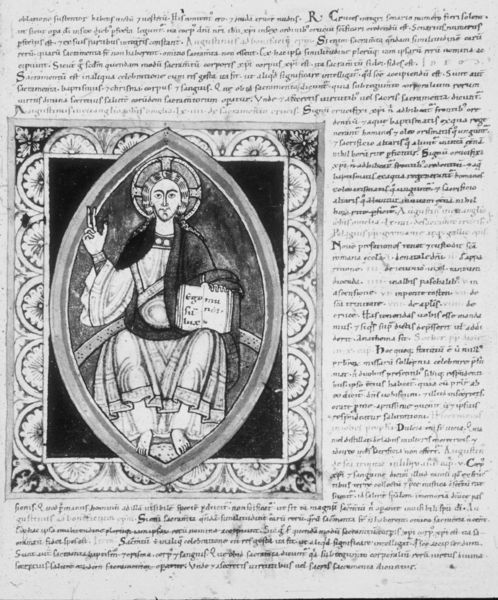
Titel: Sakramentar aus Stablo (Stavelot) (Sakramentar Wibalds)
Standort: Herkunftsort: Stablo  (EU - B)
Institution: Brüssel, Bibliothèque Royale
Schlagwörter: hand, mann, umhang, sitzen, finger, hut, kleid, schmuck, schwarz, weiss, ornament, bibel, rahmen, bild, gewand, mantel, sitzend, blatt, oval, füße, schrift, verzierung, buch, illustration, schwarzweiß, text, buchstaben, buchseite, schein, heiligenschein, nimbus, christus, jesus, segen, segnen, heiliger, heilig, glauben, miniatur, handschrift, akanthus, latein, chrustus, kreuznimbus, heiligenfigur, mandorla, segensgestus, apostel, buchmalerei, scriptorium, gläubiger, scheift, hnadschrift